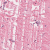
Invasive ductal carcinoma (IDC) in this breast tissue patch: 0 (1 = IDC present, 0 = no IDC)